Aerial crown-view tile of a tropical tree (Barro Colorado Island, Panama), acquired 20250512:
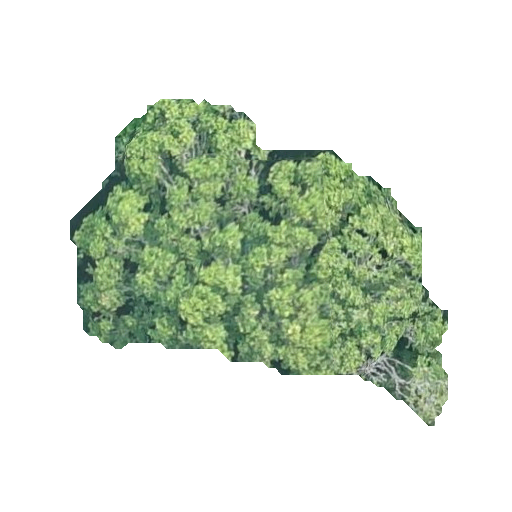
Species: Poulsenia armata
GBIF accepted scientific name: Poulsenia armata
Crown area: 111.143 m²